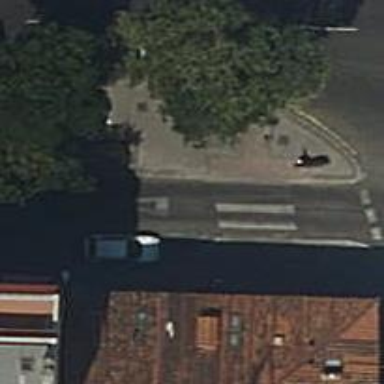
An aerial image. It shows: Zebra crossing on the road.